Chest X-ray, AP view. Patient: 55 years old, sex M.
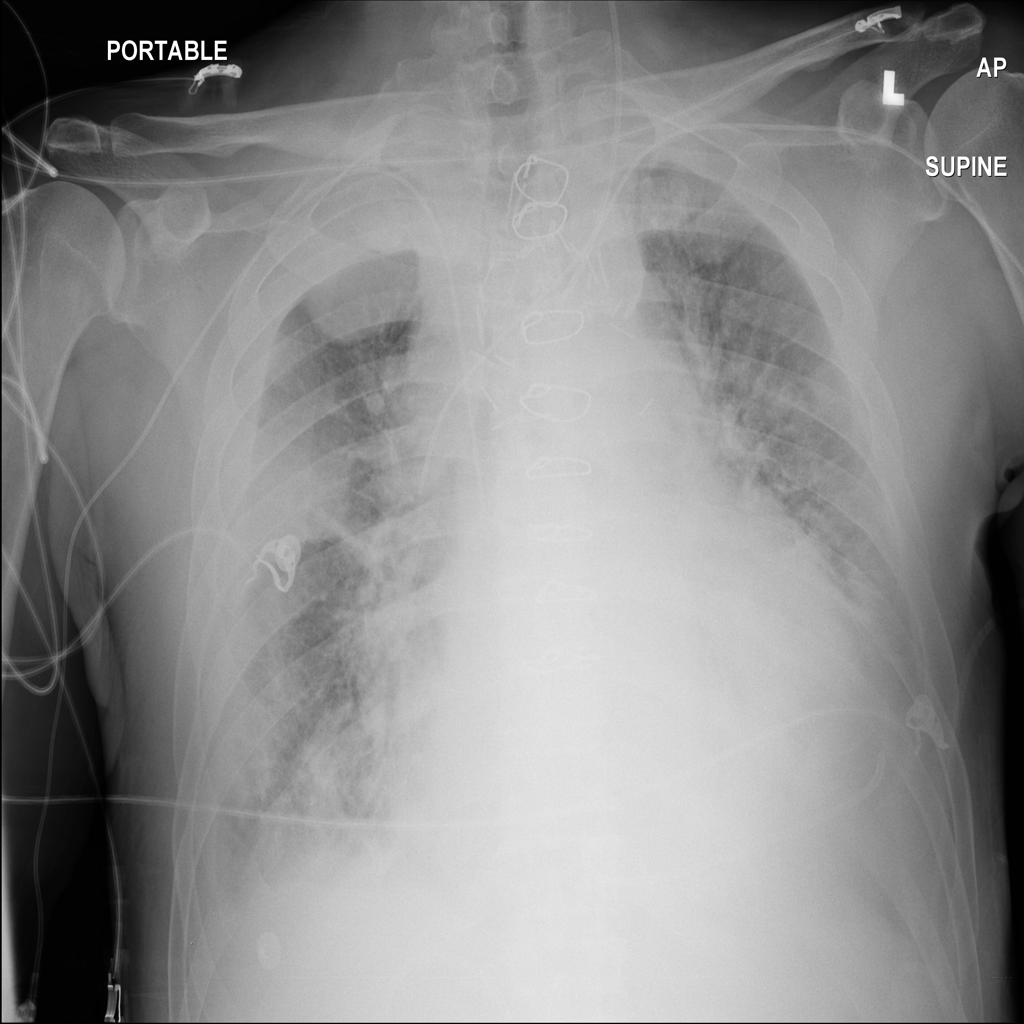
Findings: No Finding